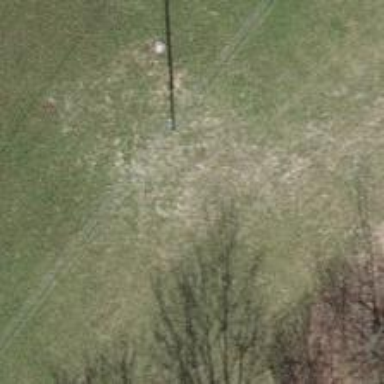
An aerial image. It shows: Power pole.